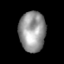
Tissue: lung
Cell type: Fibroblasts
Senescence score: 0.5619
Nuclear area (px): 1041
Mean DAPI intensity: 148.863